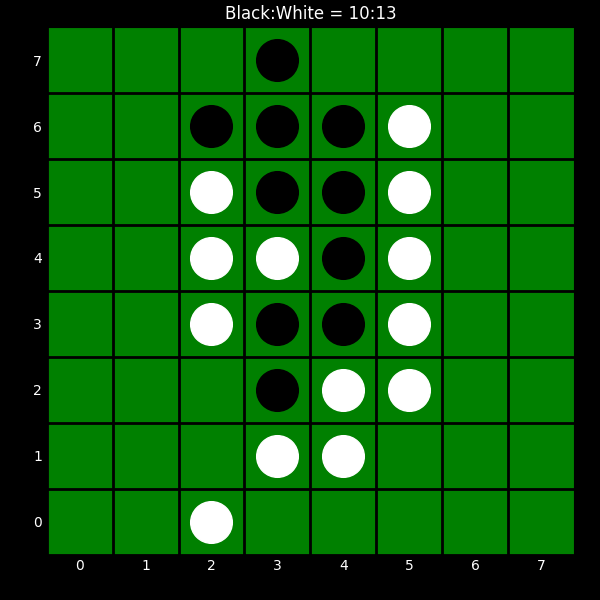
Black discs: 10
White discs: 13